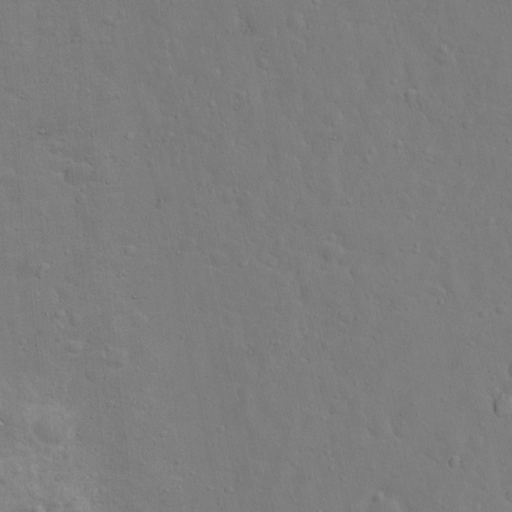
Classes present: Background